四年级 · 算术
小明在计算 $504 \div 36$ 时把 36 抄成了 6 , 他再 ( )就能够得到正确的结果, 根据是 (）。
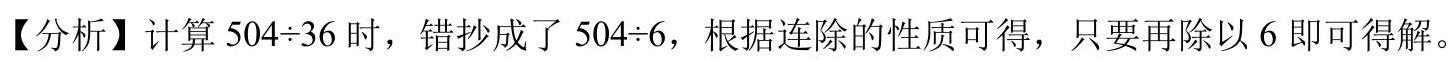
答案: 解除以 6 除法的性质

【详解】 $504 \div 36$

$=504 \div(6 \times 6)$

$=504 \div 6 \div 6$

所以小明计算 $504 \div 36$ 时, 把“ 36 ”抄成了“ 6 ”并计算出了结果, 要想得到正确的结果，应该再除以 6 ,根据除法的性质。

【点睛】此题考查了除法性质在计算中的运用。